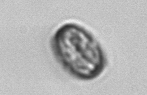
Label: Thalassiosira